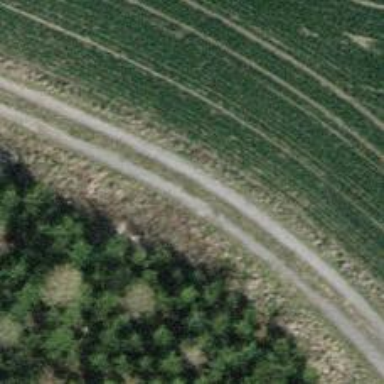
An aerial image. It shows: Track with grade2 tracktype.